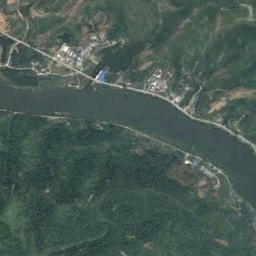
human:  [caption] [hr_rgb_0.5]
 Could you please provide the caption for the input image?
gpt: The dark green river is between a residential area and a forest .

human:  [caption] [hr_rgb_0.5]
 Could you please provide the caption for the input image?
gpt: The river goes through trees and grass .

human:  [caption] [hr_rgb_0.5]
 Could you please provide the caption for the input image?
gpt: A turquoise blue river curved like an arc, With green forests on both sides of the bank, And large buildings .

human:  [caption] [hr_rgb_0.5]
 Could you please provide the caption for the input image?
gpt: There are many trees on either side of the river .

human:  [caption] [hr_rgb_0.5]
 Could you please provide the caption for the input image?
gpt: There are some green forests and meadows near the river .